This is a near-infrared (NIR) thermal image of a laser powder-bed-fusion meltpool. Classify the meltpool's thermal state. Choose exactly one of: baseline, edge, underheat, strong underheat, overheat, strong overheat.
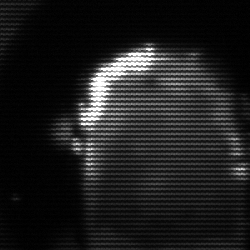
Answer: baseline